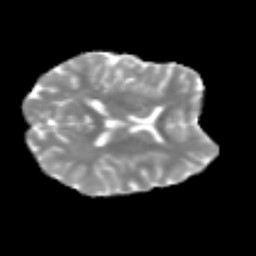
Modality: MD
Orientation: axial
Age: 24
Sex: female
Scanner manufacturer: siemens
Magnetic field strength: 3 T
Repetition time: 2.3 s
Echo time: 0.085 s